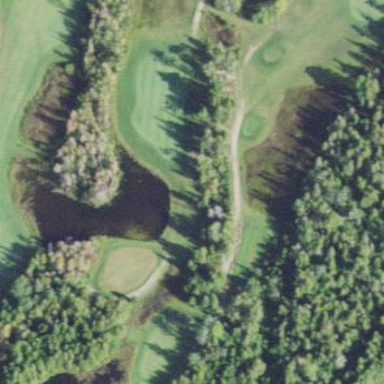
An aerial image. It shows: Water hazard in golf course. The hazard is natural water feature.